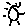
Label: sun